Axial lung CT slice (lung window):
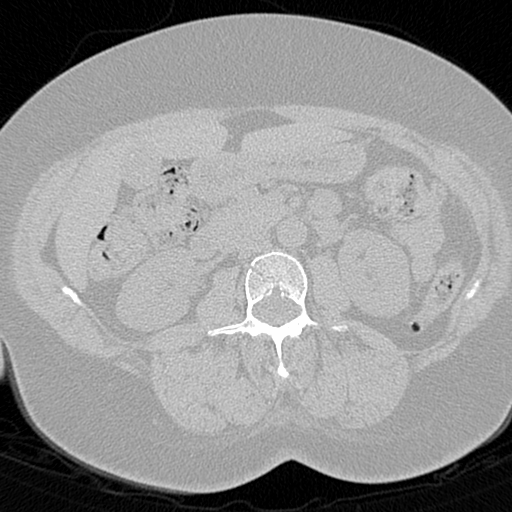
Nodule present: no